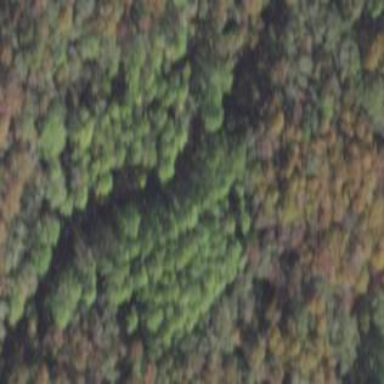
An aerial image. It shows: Forest with needle-leaved trees.